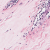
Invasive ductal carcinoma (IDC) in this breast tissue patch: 0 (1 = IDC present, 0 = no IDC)